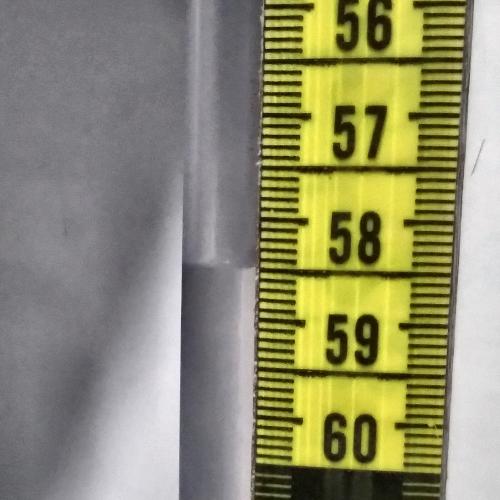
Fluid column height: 58.5 cm